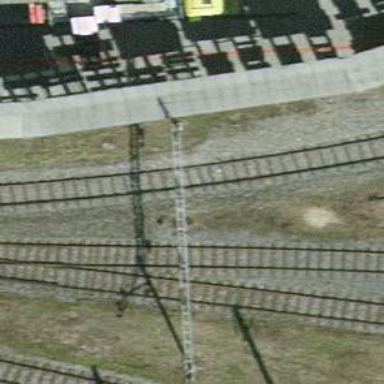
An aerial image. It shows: Railway switch.